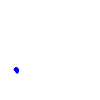
Particle: electron